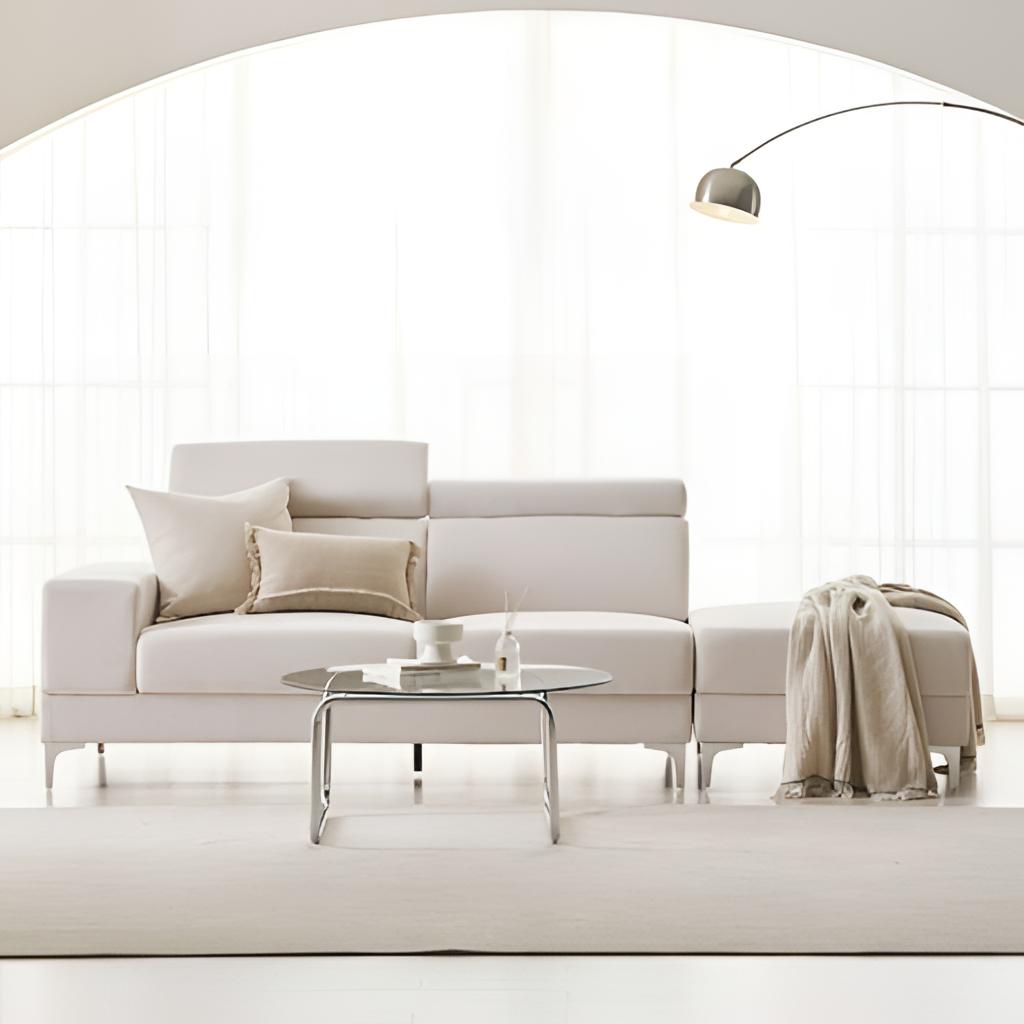
white leather sofa, living room, white fabric wallpaper, with solid pattern, wood flooring, with plain pattern, contemporary